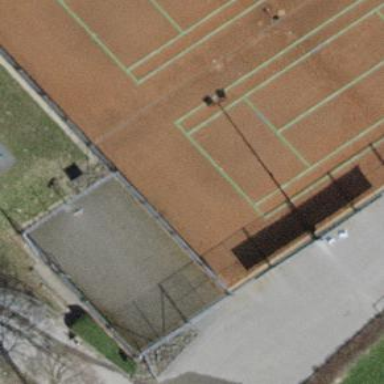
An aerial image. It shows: Basketball court on pitch.